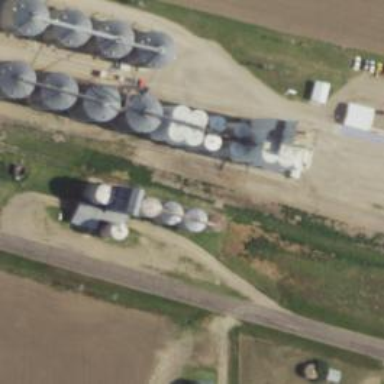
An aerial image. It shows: Silo.